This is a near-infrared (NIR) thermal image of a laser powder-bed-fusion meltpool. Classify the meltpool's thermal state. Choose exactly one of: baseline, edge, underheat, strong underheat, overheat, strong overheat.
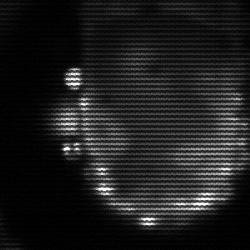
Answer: baseline